Interaction volume radius: 5 \u00c5
Interaction volume height: 10 \u00c5
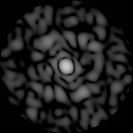
Disorder parameter: 0.8343